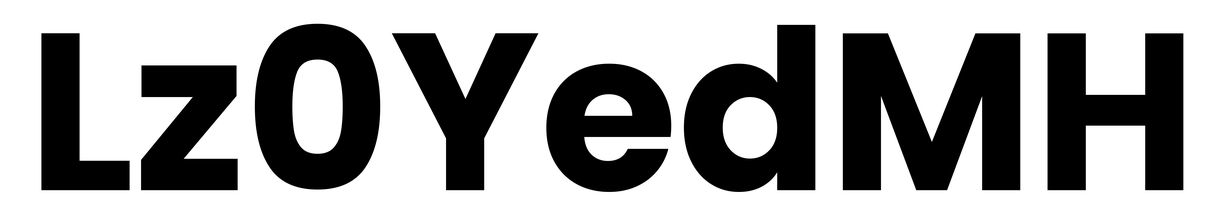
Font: Poppins-Bold